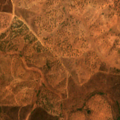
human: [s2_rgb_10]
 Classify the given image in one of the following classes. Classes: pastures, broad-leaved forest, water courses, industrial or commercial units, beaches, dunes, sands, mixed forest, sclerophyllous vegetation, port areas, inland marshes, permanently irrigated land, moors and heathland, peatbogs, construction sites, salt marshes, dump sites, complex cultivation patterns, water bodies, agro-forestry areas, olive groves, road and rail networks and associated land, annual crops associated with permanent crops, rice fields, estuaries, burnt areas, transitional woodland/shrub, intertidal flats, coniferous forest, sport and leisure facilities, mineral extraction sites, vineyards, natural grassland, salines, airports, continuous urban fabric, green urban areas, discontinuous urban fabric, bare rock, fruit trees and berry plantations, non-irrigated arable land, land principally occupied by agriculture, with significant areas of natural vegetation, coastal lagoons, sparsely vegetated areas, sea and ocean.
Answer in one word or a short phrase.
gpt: agro-forestry areas, broad-leaved forest, transitional woodland/shrub